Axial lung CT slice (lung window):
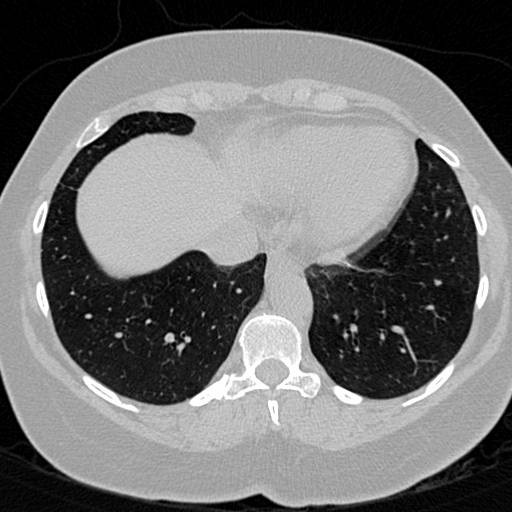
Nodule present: no